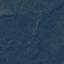
Label: Forest